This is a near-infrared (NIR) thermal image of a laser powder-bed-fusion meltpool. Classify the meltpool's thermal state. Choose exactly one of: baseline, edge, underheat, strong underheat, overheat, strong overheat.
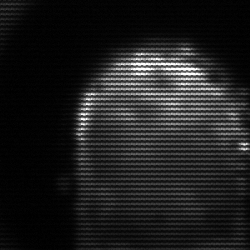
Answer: baseline